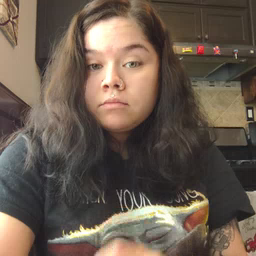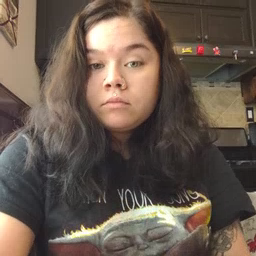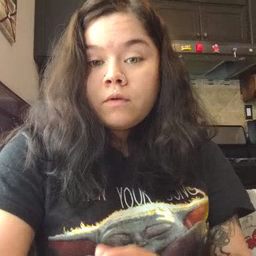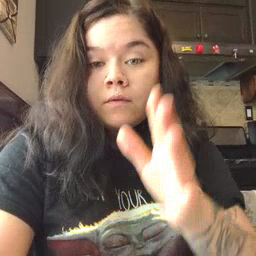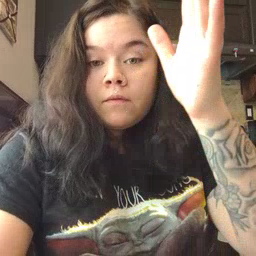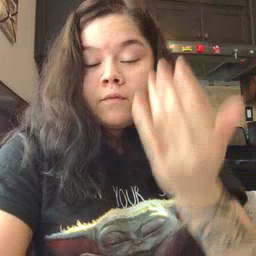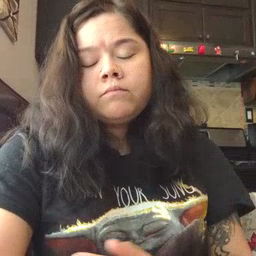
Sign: fireman